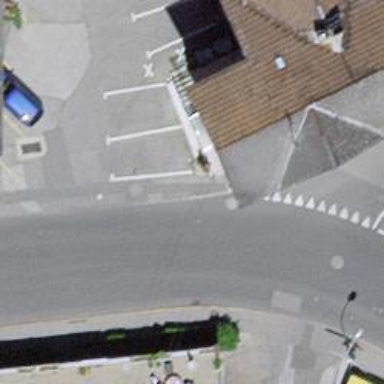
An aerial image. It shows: Zebra crossing on the road.